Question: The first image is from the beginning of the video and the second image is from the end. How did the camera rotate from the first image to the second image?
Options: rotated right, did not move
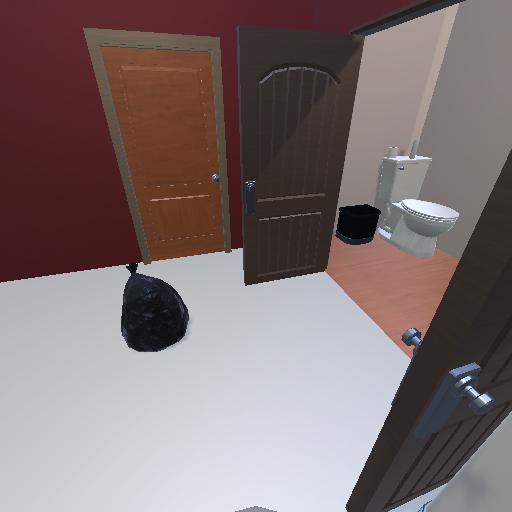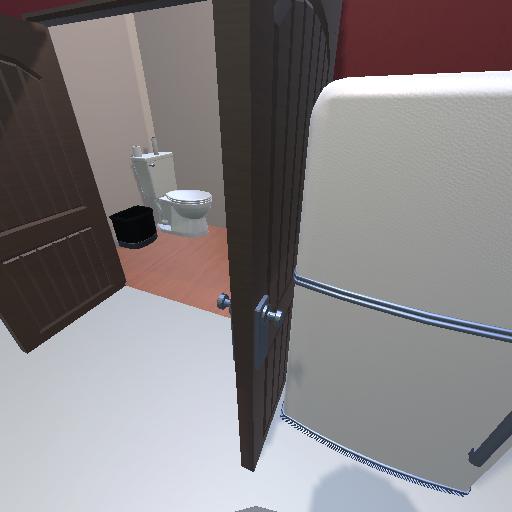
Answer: rotated right